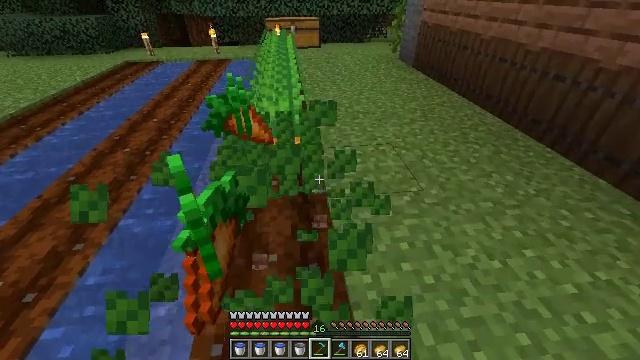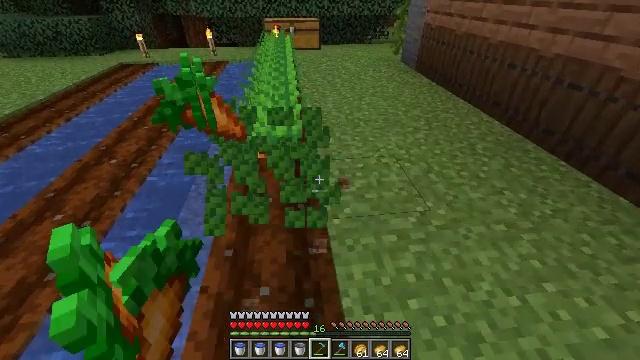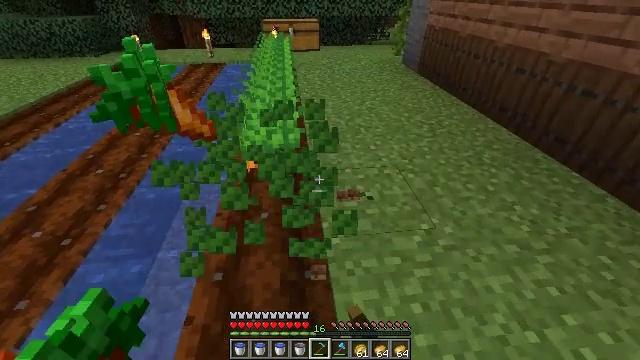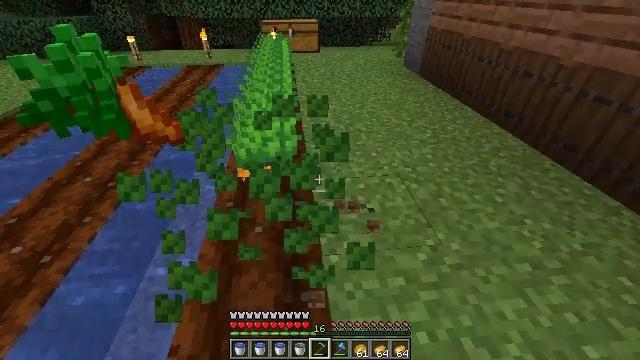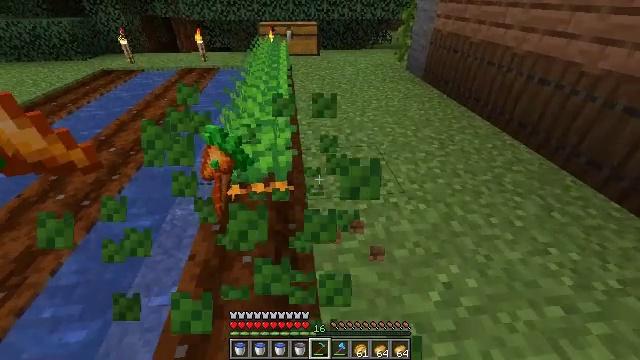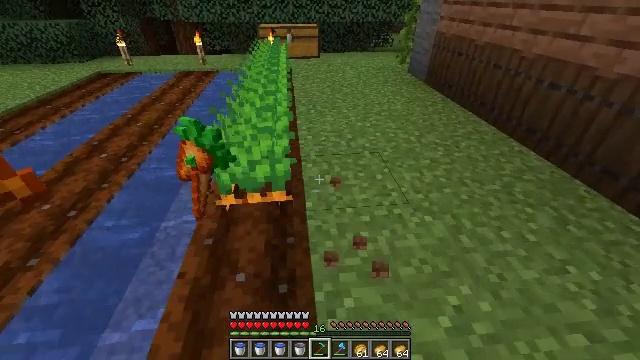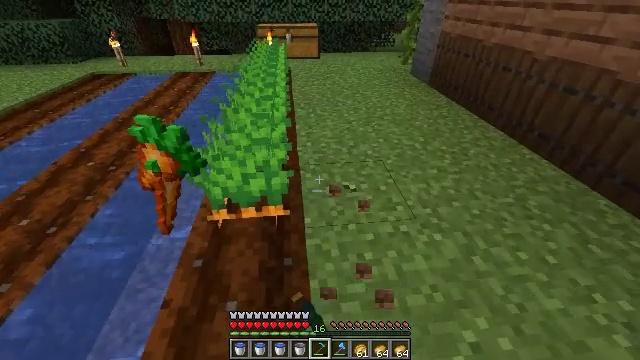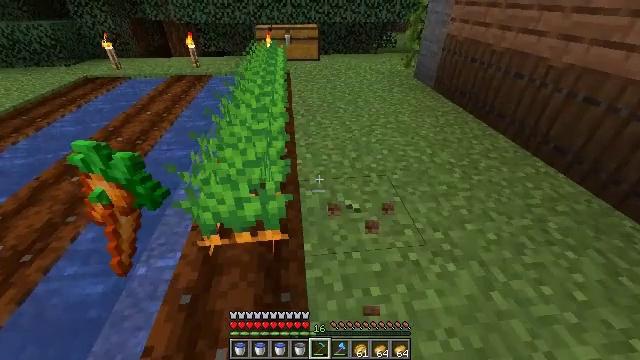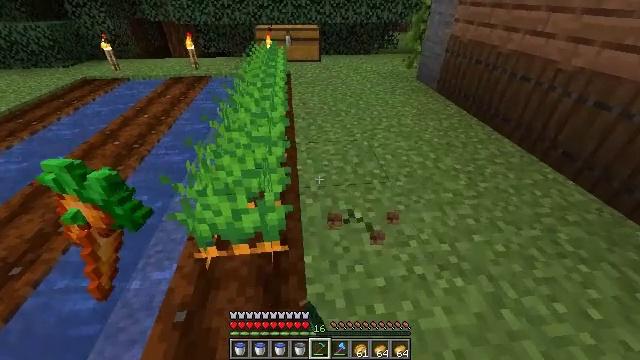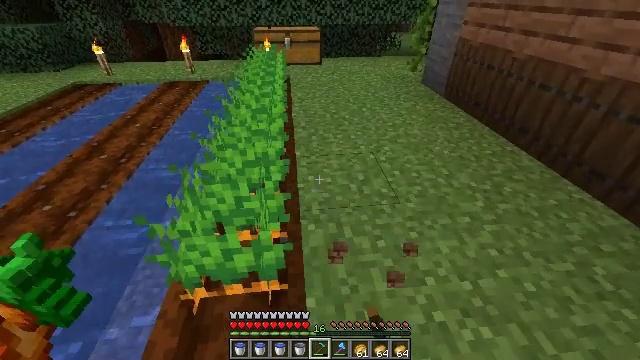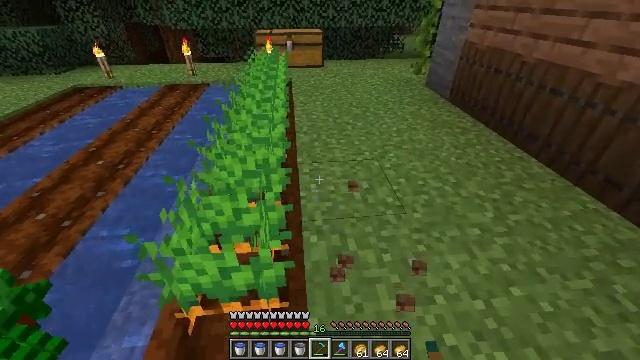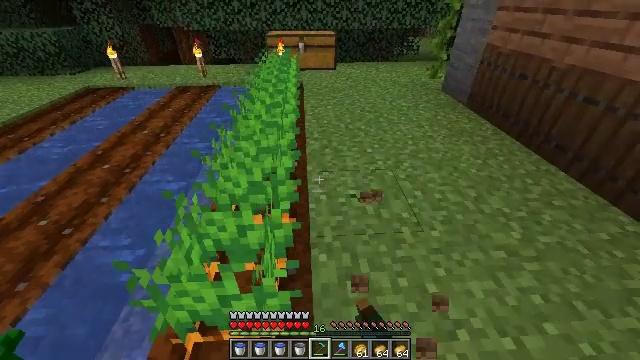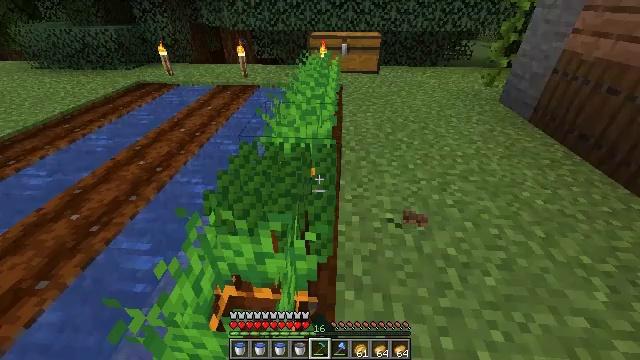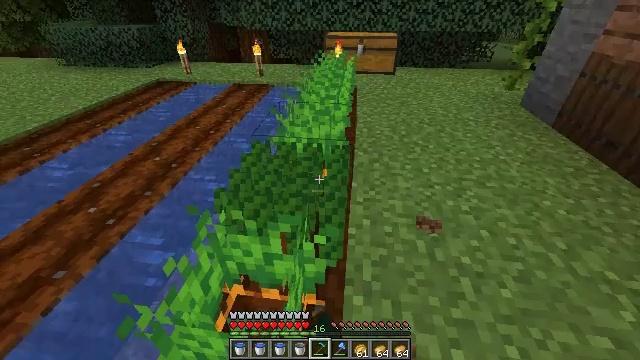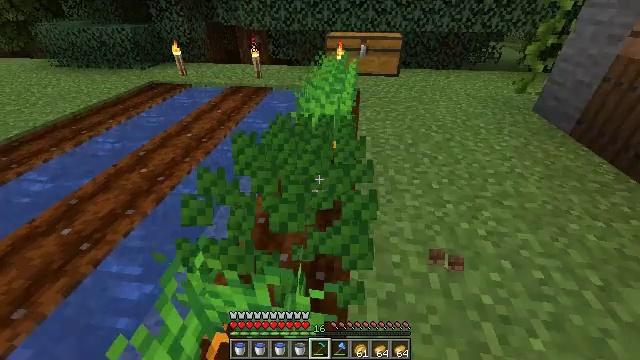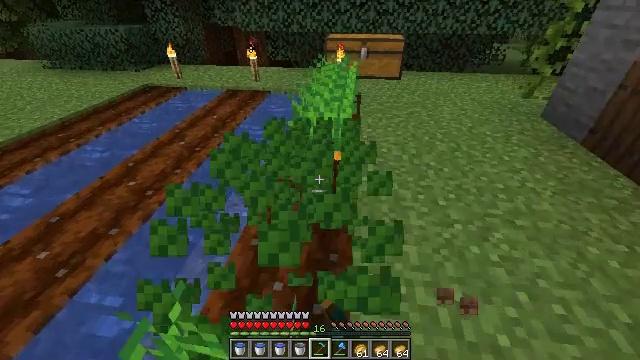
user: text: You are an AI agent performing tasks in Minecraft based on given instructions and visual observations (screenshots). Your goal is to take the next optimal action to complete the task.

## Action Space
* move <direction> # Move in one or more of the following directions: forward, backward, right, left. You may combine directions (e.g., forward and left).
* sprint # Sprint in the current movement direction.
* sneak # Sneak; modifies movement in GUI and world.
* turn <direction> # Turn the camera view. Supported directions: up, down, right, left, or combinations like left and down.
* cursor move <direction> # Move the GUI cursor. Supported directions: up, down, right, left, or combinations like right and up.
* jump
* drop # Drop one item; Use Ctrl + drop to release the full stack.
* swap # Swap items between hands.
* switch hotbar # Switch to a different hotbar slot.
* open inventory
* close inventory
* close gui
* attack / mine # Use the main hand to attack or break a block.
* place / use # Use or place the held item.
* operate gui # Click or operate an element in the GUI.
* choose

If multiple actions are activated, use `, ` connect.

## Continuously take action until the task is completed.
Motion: motion action
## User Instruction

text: Harvest carrots from the farmland.
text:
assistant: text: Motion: move forward, attack / mine
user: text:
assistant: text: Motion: move forward, attack / mine
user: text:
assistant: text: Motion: move forward, attack / mine
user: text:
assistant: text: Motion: move forward
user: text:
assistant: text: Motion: move forward, attack / mine
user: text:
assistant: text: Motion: move forward, attack / mine
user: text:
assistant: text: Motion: move forward, attack / mine
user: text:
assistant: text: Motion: move forward, attack / mine
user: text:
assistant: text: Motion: move forward
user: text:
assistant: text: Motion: move forward, attack / mine
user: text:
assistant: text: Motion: move forward, turn left, attack / mine
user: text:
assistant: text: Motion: move forward, turn left, attack / mine
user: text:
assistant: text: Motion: move forward, turn left
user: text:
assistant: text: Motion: move forward, attack / mine
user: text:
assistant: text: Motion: move forward, attack / mine
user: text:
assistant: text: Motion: move forward, attack / mine
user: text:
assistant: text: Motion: move forward
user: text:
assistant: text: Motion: no_op
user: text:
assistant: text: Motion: no_op
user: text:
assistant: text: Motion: turn left and down
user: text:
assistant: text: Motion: turn left and down
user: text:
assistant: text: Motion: turn left and down
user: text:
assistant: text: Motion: turn left and down
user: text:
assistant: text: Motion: turn left and down
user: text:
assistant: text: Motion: turn left and down
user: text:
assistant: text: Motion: turn left
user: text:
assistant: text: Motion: turn left
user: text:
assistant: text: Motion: turn left
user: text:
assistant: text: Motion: turn left
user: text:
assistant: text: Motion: no_op